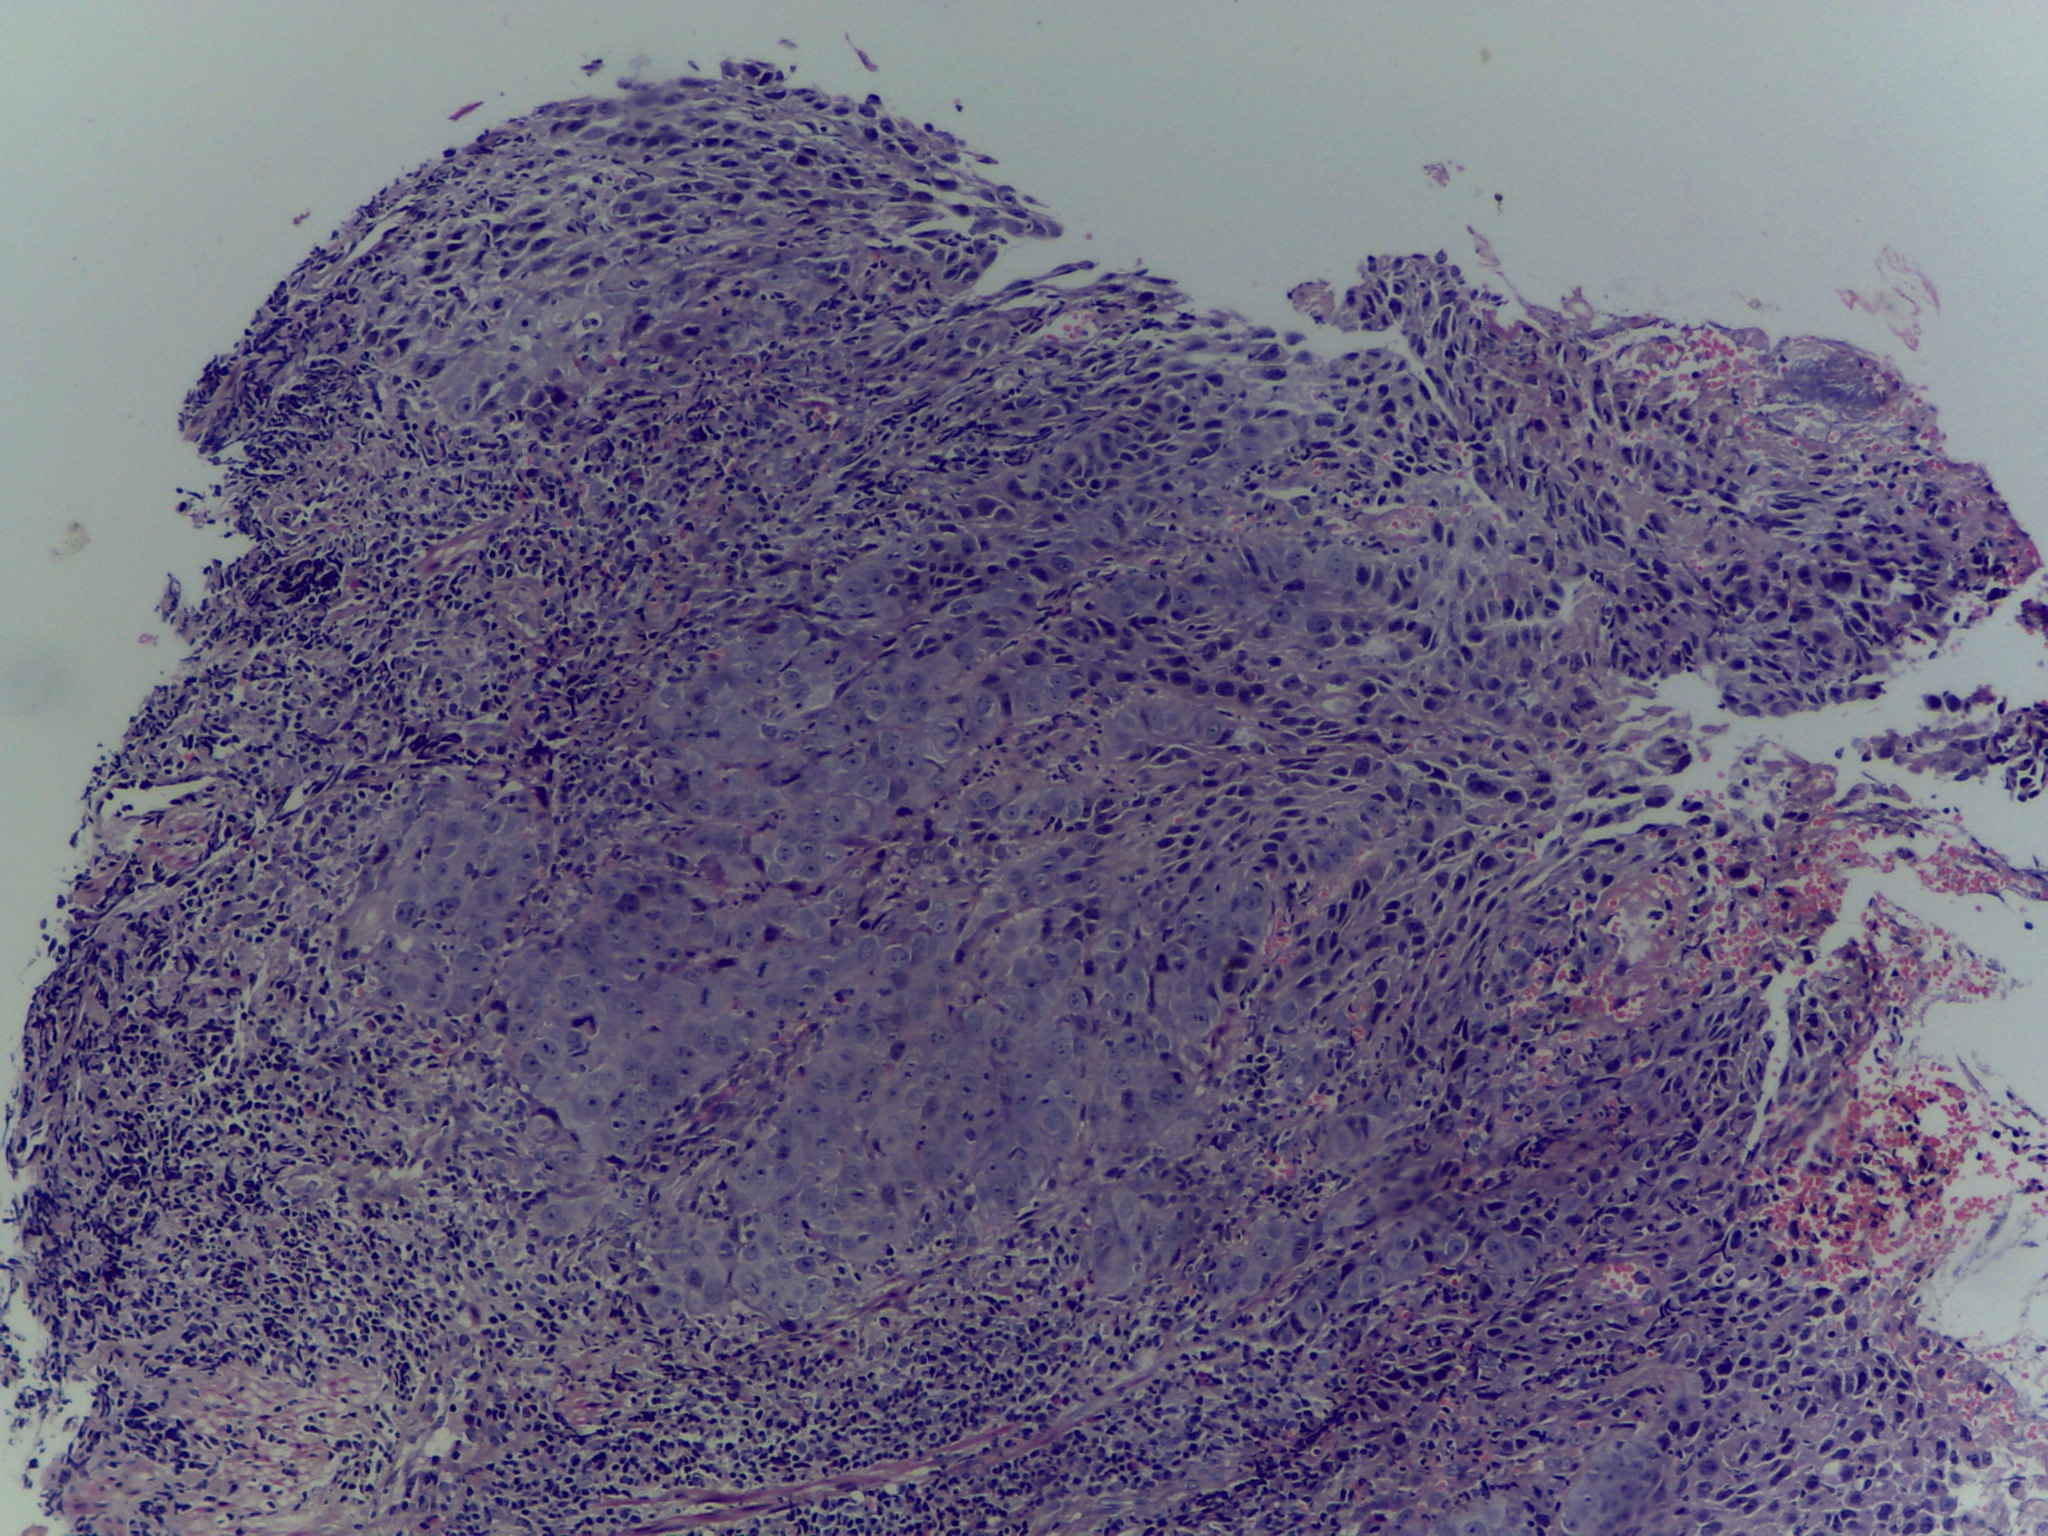
Diagnosis: OSCC